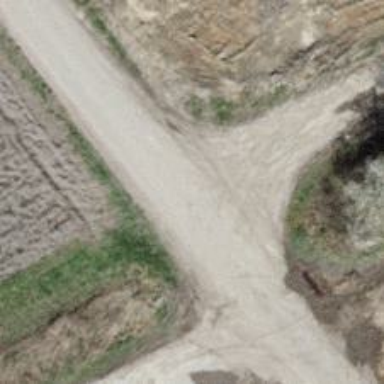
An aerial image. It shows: Unclassified road with paved surface.